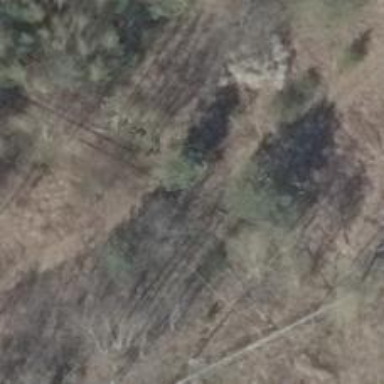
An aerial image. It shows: Disused railway spur.